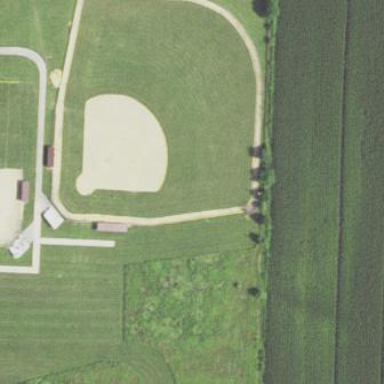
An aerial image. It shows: Baseball pitch for leisure land activities.